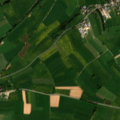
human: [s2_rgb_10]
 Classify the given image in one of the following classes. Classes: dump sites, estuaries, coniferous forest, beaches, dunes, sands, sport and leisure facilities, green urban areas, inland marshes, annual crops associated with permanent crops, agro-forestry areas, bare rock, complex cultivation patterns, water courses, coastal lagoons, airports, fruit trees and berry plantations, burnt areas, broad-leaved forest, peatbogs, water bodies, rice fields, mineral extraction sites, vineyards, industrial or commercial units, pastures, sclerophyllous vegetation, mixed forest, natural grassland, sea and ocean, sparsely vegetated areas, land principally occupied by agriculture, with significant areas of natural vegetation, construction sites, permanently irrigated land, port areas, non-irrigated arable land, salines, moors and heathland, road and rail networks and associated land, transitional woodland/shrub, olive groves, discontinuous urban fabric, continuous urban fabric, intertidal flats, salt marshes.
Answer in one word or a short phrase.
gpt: discontinuous urban fabric, pastures, complex cultivation patterns, land principally occupied by agriculture, with significant areas of natural vegetation